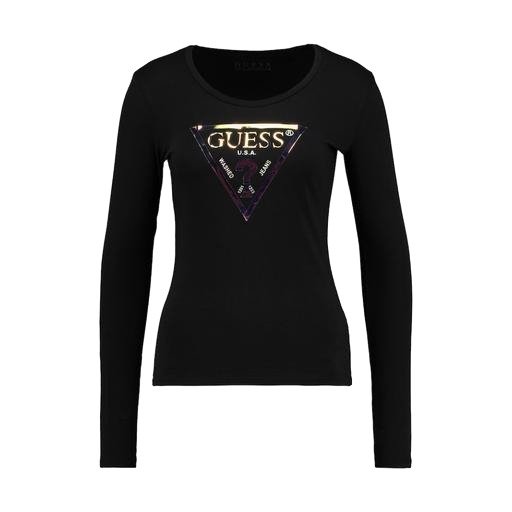
black women's long sleeve t-shirt, l/s top, longsleeve t-shirt, white background